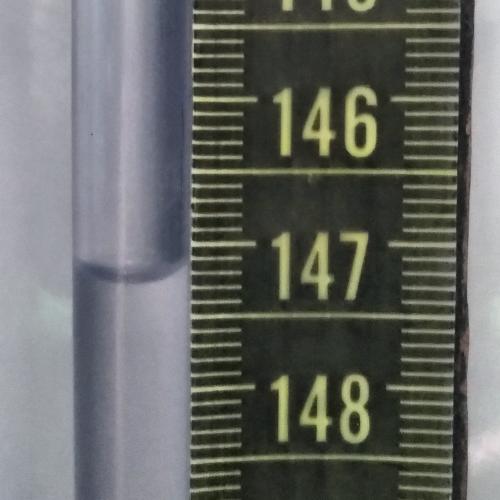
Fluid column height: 147.2 cm